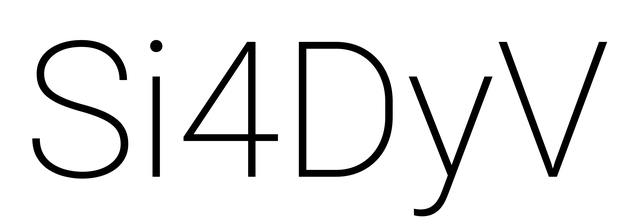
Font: Roboto_ExtraLight